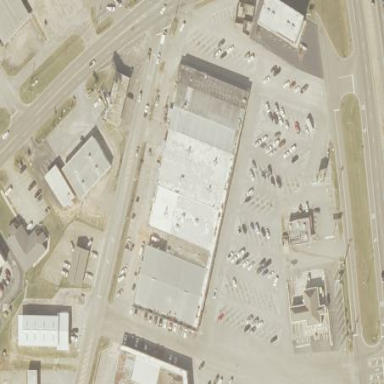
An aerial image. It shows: Commercial building.